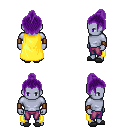
a pixel art fantasy rpg character, male body template, dark elf, purple skin, yellow cape, magenta pants, purple short topknot hairstyle, leather bracers, gray slippers, four views (front, back, left, right), 2x2 character sprite sheet, small pixel art, hard edges, no anti-aliasing